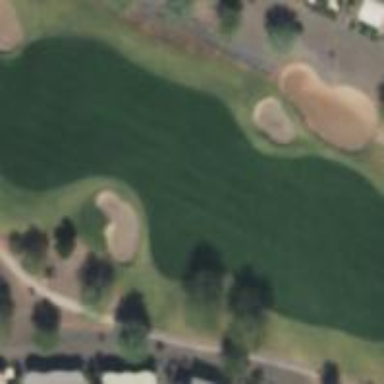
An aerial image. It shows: Rough grass surface in golf course setting.